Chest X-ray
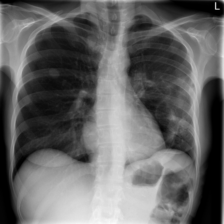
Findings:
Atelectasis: negative
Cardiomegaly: negative
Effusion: negative
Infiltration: negative
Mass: negative
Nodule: negative
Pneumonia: negative
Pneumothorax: negative
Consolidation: negative
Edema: negative
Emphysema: negative
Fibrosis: negative
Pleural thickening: negative
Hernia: negative